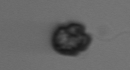
Label: Dinophyceae